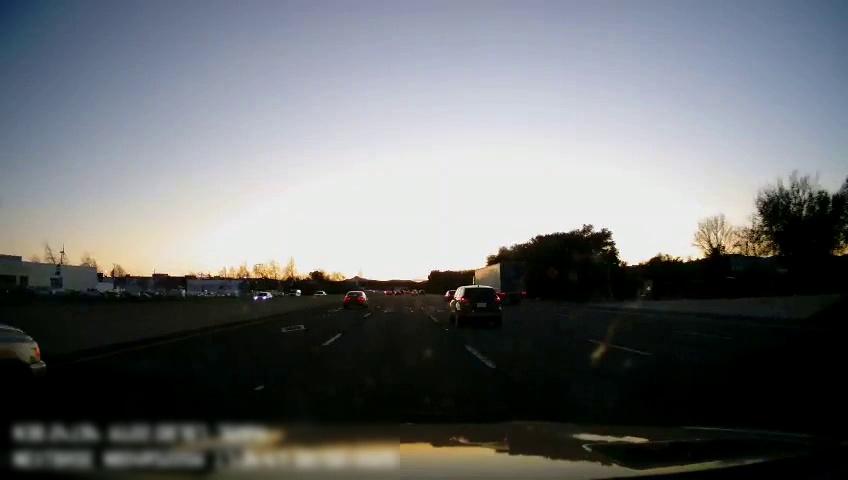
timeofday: Day
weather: Sunny
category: Drivable Space
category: Vehicles | Truck
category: Vehicles | Car
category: Vehicles | SUV
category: Vehicles | Car
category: Vehicles | Car
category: Vehicles | Van
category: Vehicles | Car
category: Vehicles | SUV
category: Lanes | Current Lane
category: Lanes | Alternate Lane
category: Lanes | Alternate Lane
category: Lanes | Current Lane
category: Lanes | Alternate Lane
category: Lanes | Alternate Lane
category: Traffic | Signs